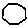
Label: hexagon